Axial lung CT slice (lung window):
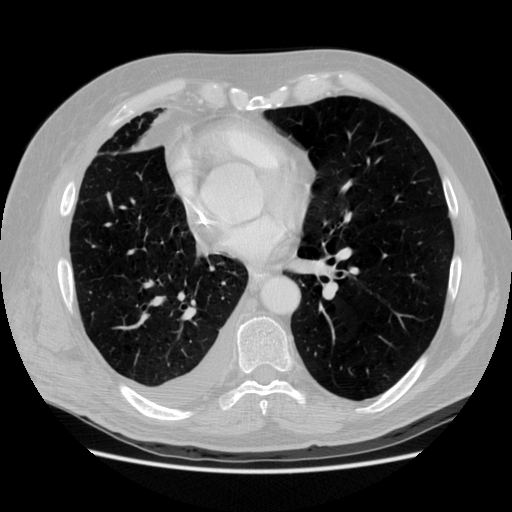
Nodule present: no